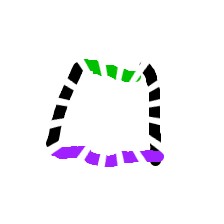
Shape: trapezoid